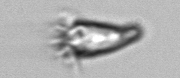
Label: Paratontonia_gracillima